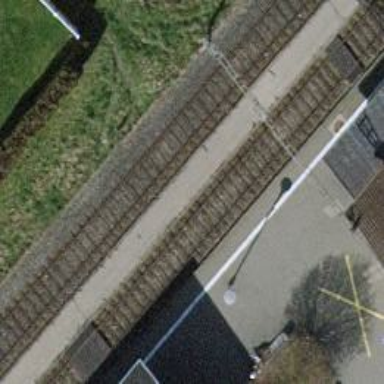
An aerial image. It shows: Stop position for public transport on the railway.